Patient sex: M
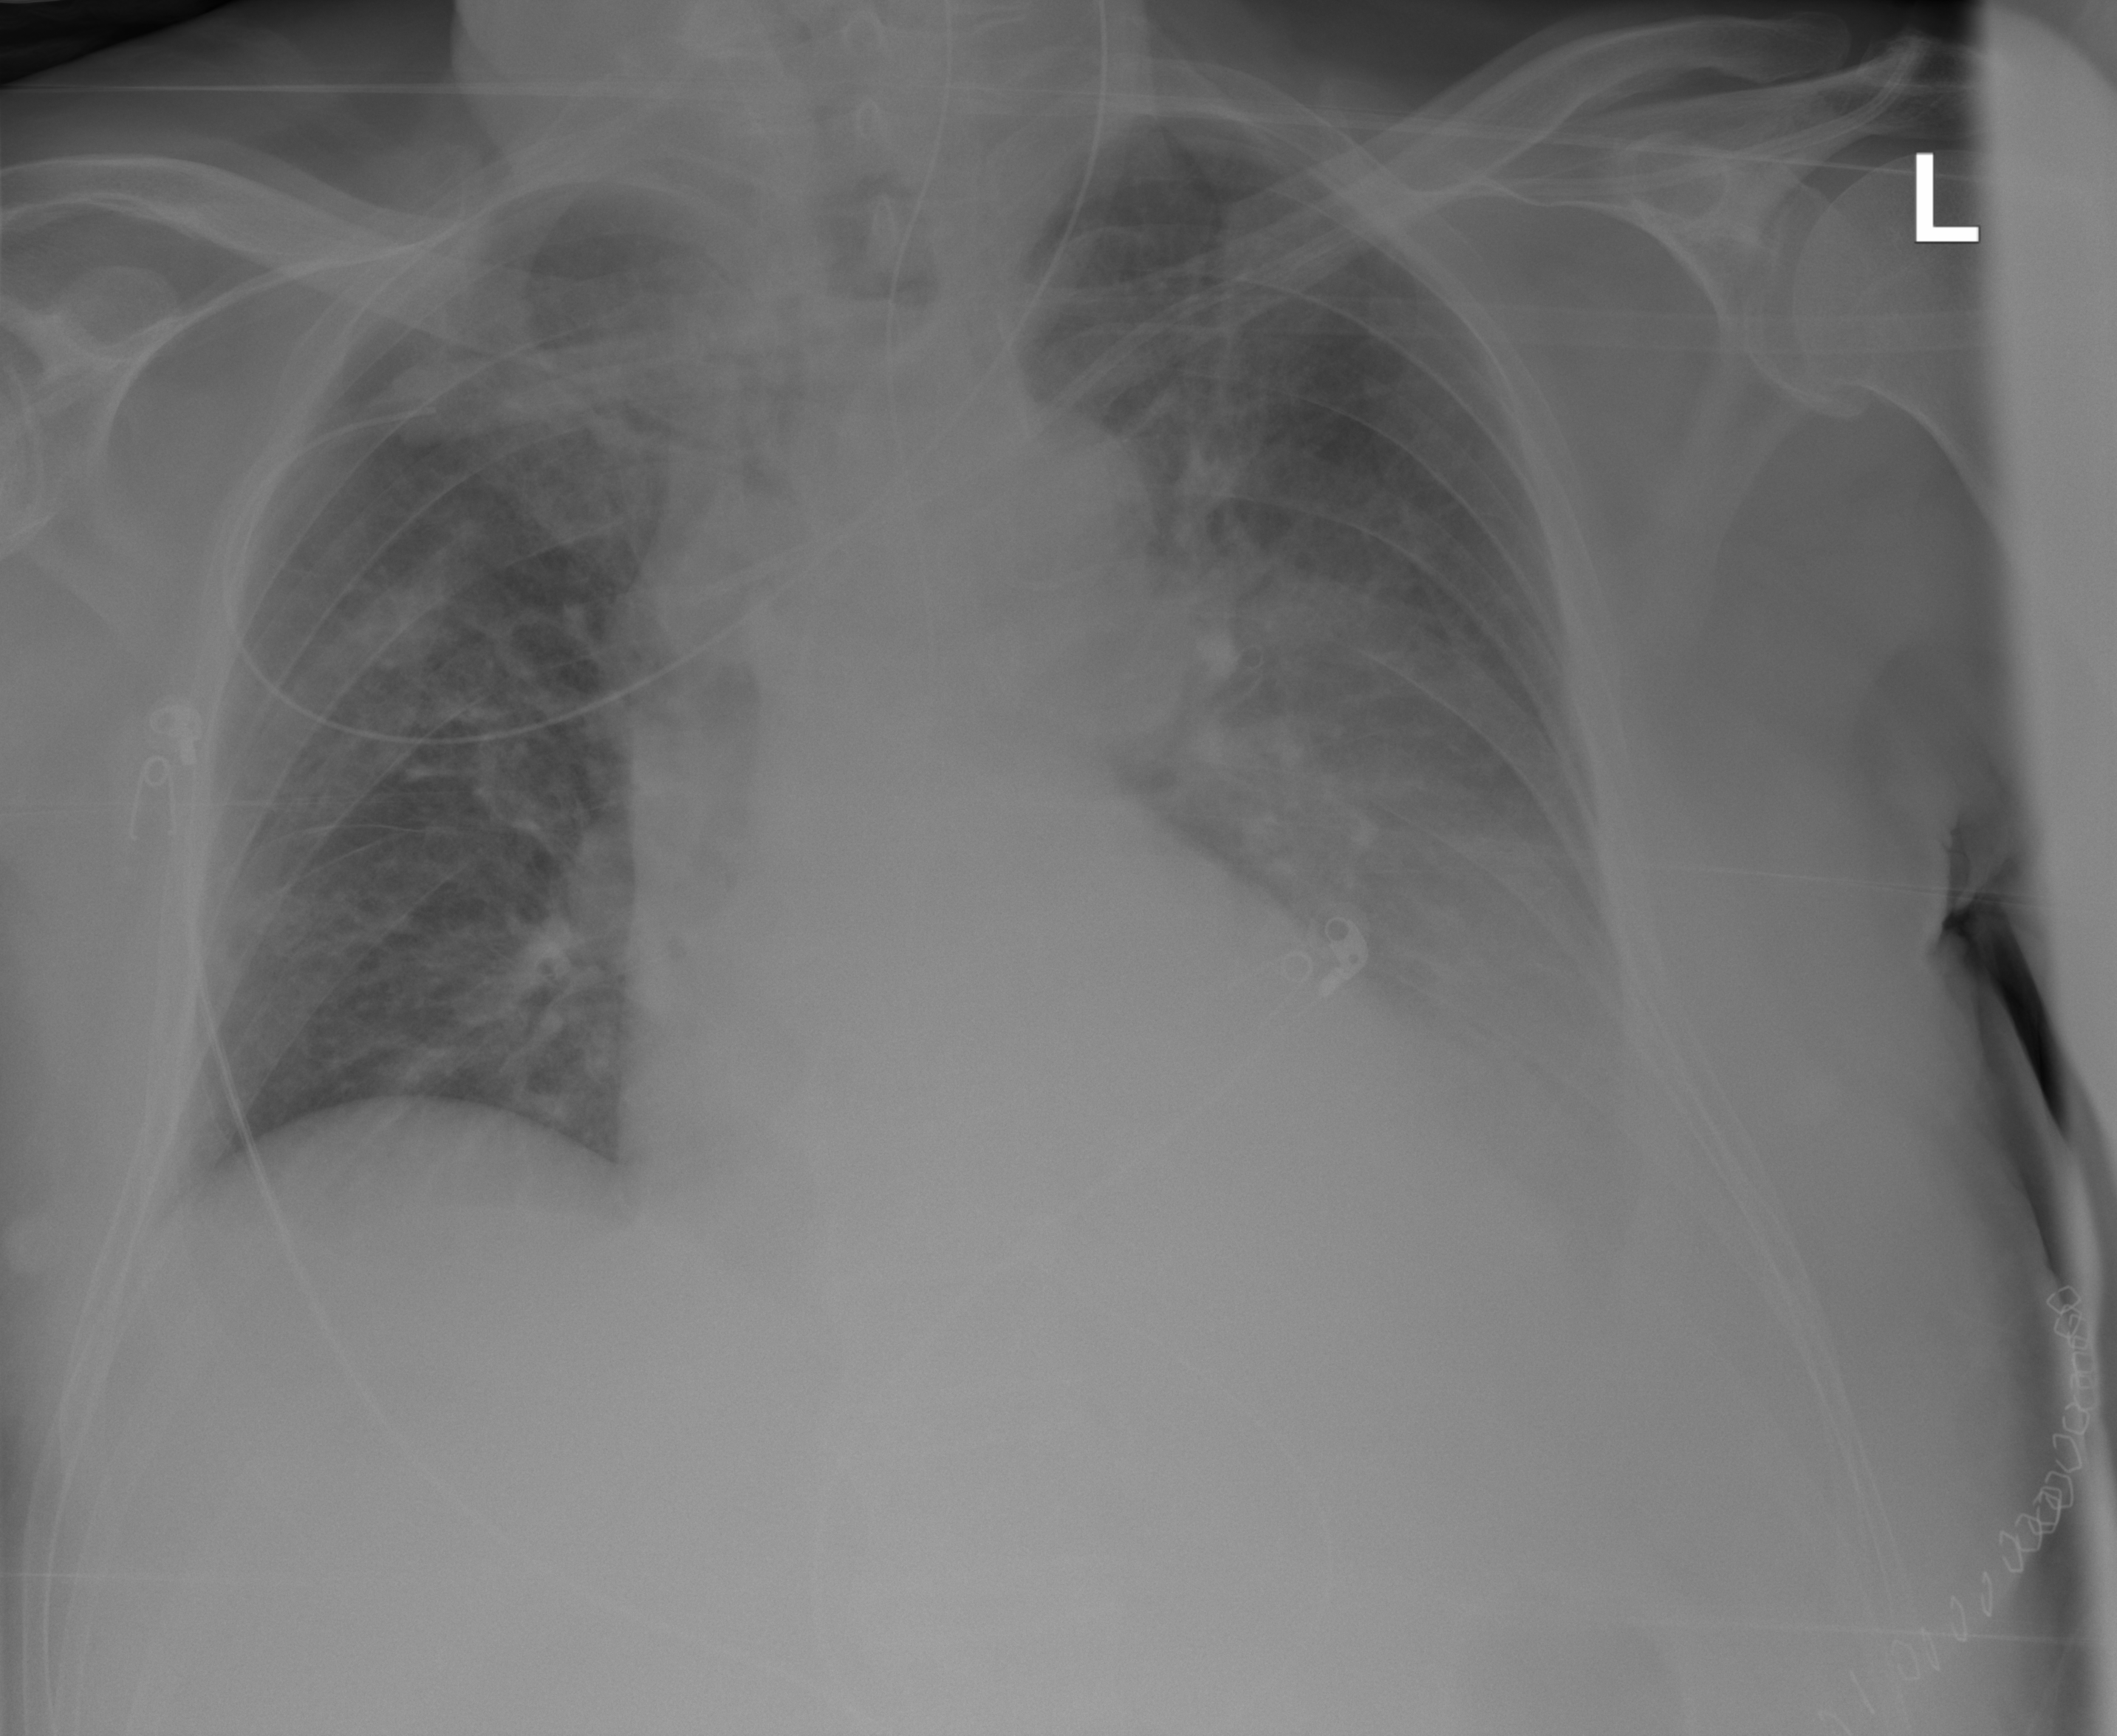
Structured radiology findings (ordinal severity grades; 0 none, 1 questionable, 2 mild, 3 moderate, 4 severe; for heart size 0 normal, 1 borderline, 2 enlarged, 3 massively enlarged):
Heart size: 2
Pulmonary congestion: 2
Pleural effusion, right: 0
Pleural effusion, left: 2
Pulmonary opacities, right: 0
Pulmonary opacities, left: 0
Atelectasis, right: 2
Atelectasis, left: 2